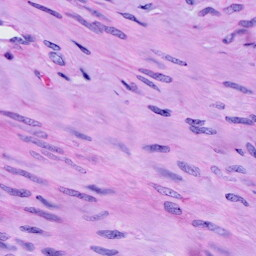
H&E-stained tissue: Cervix